Question:
How can I create a modal to pop up just above the button clicked?
As shown here above in the image, the pop up is just above the button "sleeping like a baby".
I want the modal to pop up in a similar way.
How can I do that?
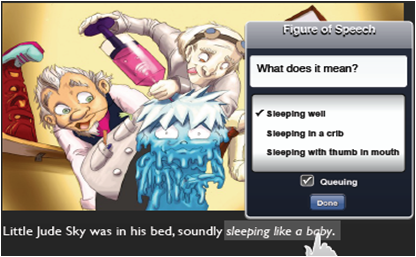
Answer: you can do it by changing the frame of your popup view with animation as -
'''
[popUpView setFrame:];
[UIView beginAnimations:nil context:NULL];
[UIView setAnimationDuration:0.5];
[popUpView setFrame:];
[UIView commitAnimations];
'''